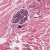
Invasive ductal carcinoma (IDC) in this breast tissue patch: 0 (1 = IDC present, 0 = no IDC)